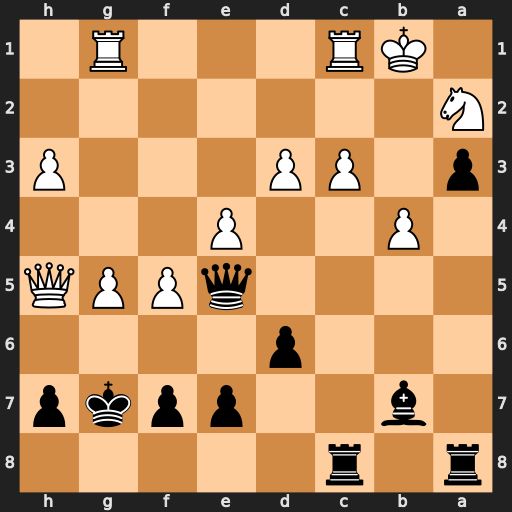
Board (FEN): r1r5/1b2ppkp/3p4/4qPPQ/1P2P3/p1PP3P/N7/1KR3R1
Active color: b
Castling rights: -
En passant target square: -
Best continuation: Qh2 Rc2 Qxg1+